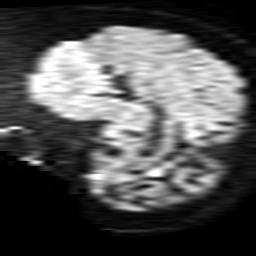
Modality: TRACE
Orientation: sagittal
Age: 64
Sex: male
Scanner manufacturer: philips
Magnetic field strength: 1.5 T
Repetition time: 3.547 s
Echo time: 0.09411 s